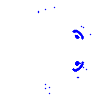
Particle: electron